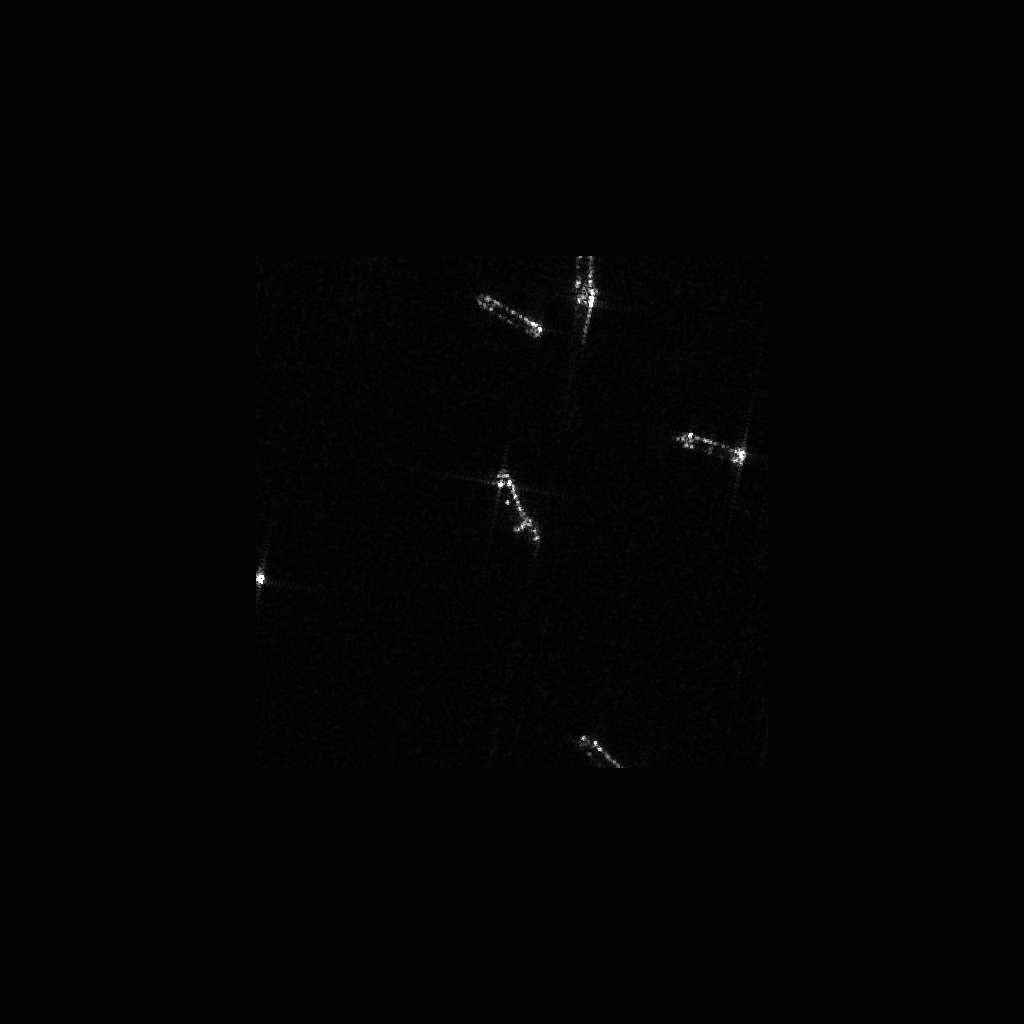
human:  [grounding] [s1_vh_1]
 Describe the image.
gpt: In the satellite image, there is  <ref>1 medium dredger </ref> <box>[[53, 26, 60, 29, 90]]</box> located at top,  <ref>3 medium dredger </ref> <box>[[65, 41, 72, 44, 15], [45, 29, 53, 31, 34], [46, 47, 54, 50, 69]]</box> located at center,  <ref>1 small dredger </ref> <box>[[55, 73, 62, 75, 36]]</box> located at bottom.